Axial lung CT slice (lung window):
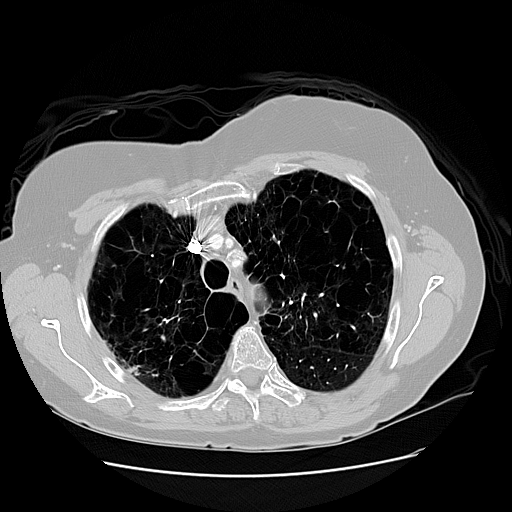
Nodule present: no